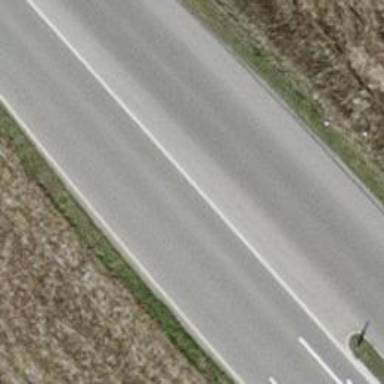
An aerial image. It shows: Asphalt road classified as tertiary.